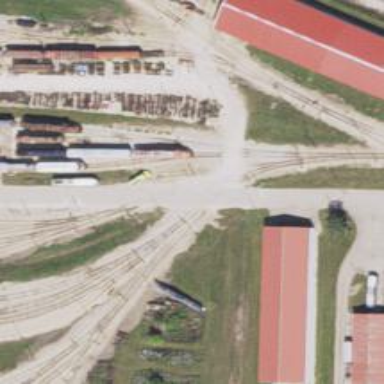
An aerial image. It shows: Preserved railway yard with rail tracks.